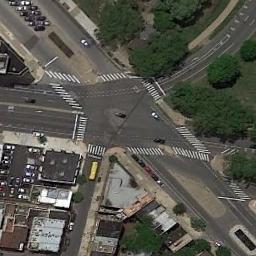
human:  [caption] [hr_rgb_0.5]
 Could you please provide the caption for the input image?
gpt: There are many buildings beside the intersection .

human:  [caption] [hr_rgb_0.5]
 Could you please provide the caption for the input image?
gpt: There are several vehicles on the road at the intersection of five roads, There are many buildings and some trees around the intersection, And many cars are parked in the open space beside the intersection .

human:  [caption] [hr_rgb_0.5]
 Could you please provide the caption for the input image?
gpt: There are some cars at the intersection on the right .

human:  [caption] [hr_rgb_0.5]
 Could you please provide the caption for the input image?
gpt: An intersection with normal traffic is between some neatly arranged buildings and green areas .

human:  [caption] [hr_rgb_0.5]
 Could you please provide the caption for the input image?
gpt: There are some green trees and buildings around the intersection .